Field crop: maize
Growth stage: 2
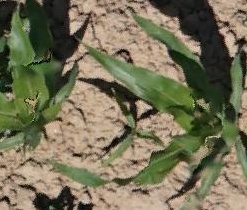
Species: maize